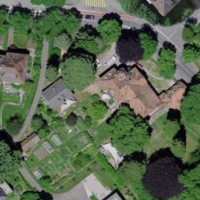
EUNIS habitat code: 55
Species observed at this site:
Hedera helix
Allium ursinum
Corylus avellana